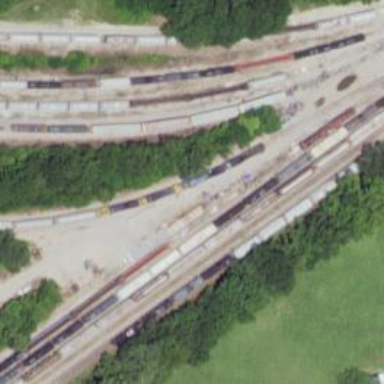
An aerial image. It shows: Railway spur service.